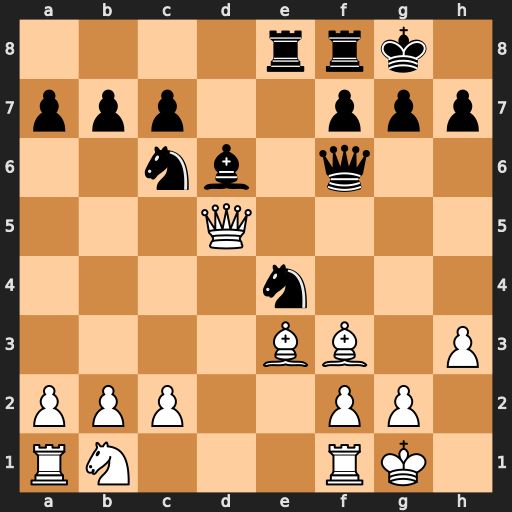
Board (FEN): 4rrk1/ppp2ppp/2nb1q2/3Q4/4n3/4BB1P/PPP2PP1/RN3RK1
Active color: w
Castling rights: -
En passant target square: -
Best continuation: Bxe4 Nb4 Qf5 Qxf5 Bxf5